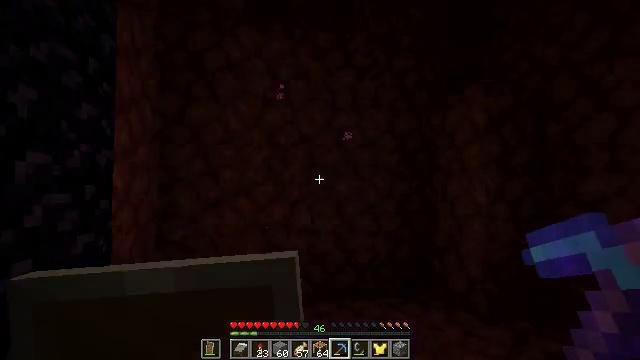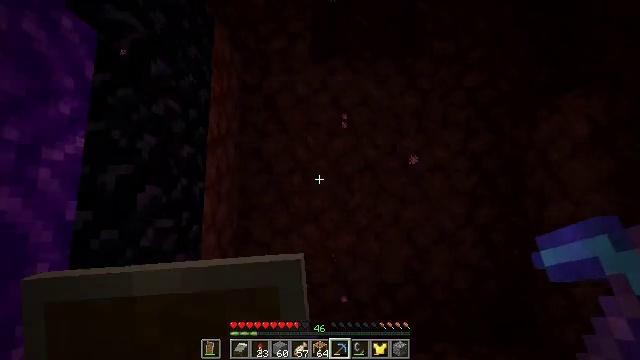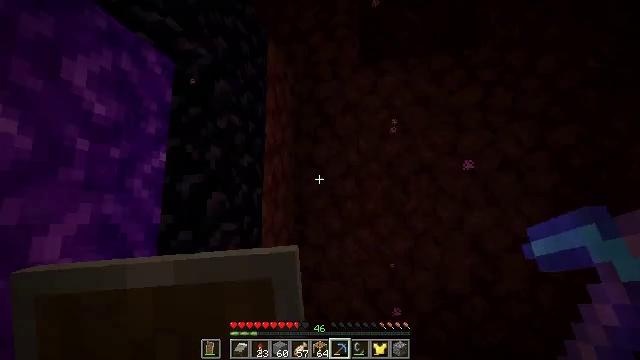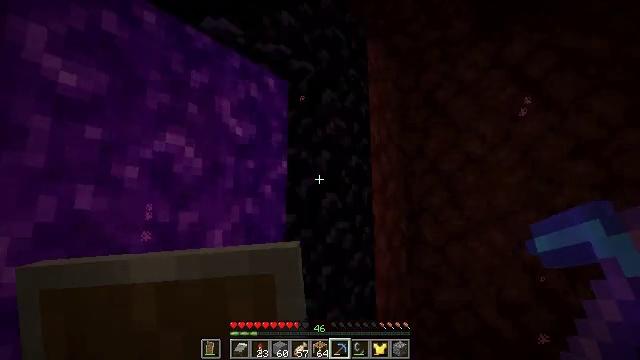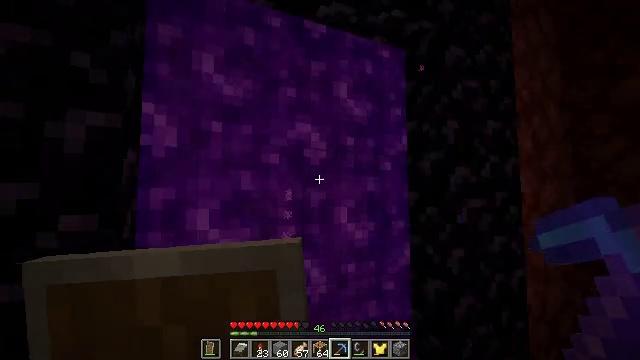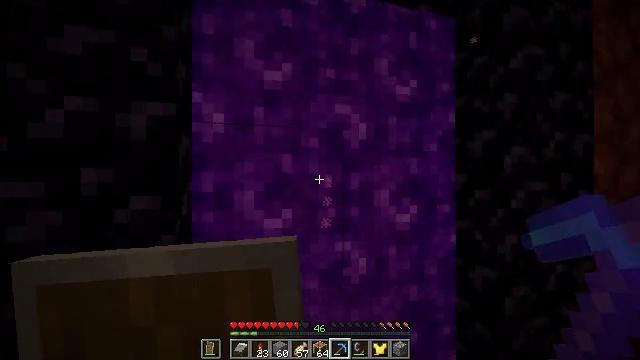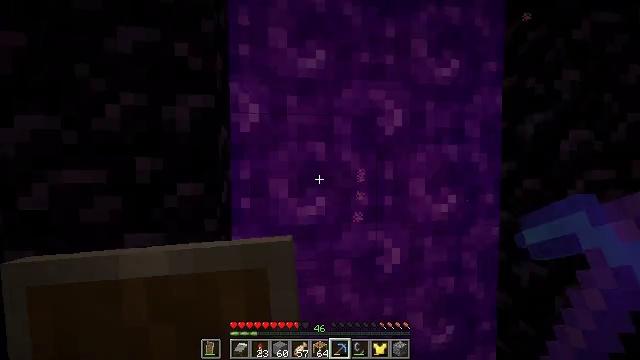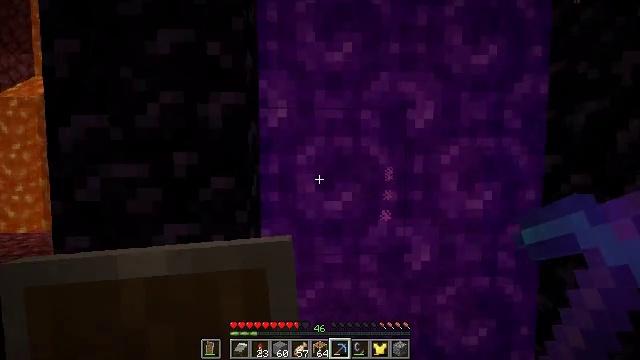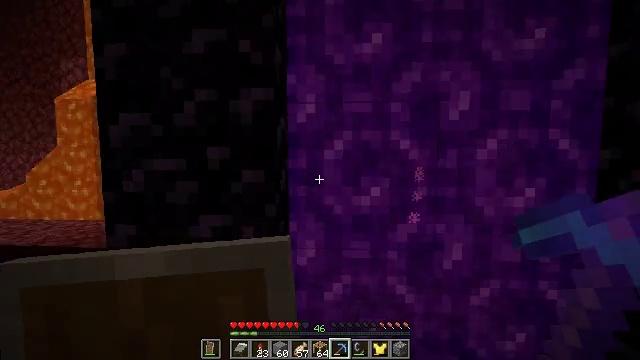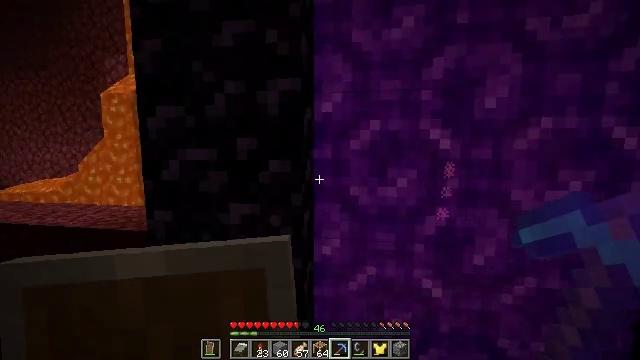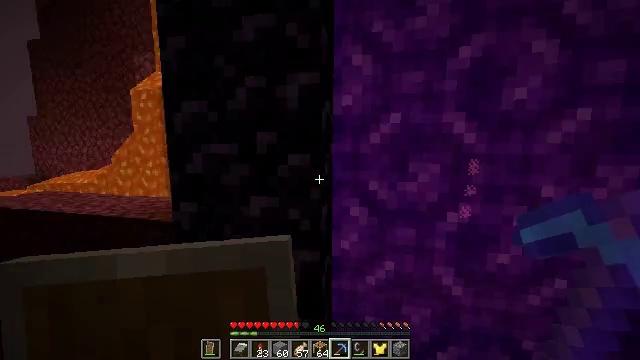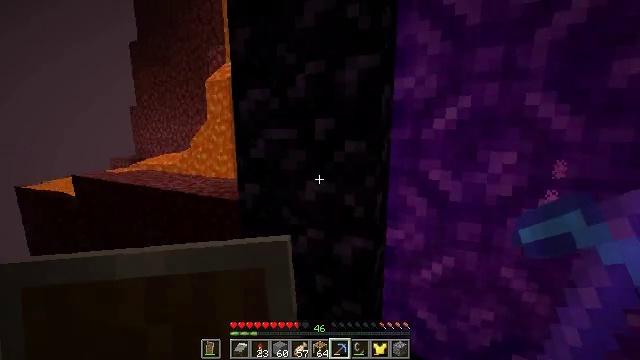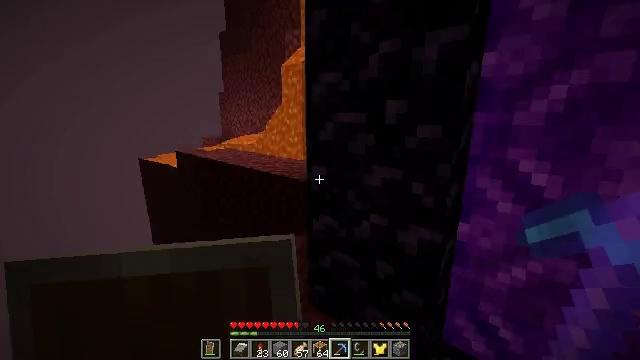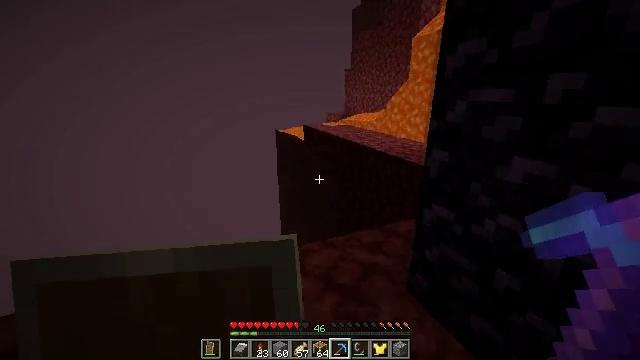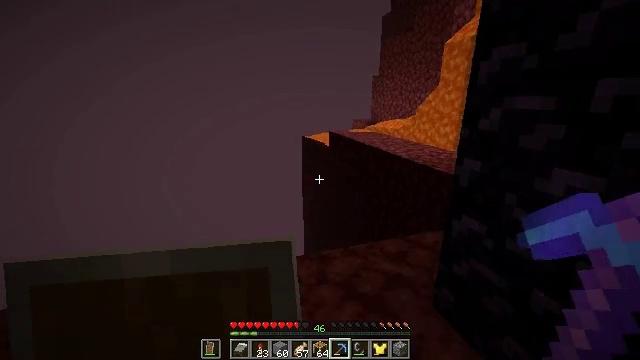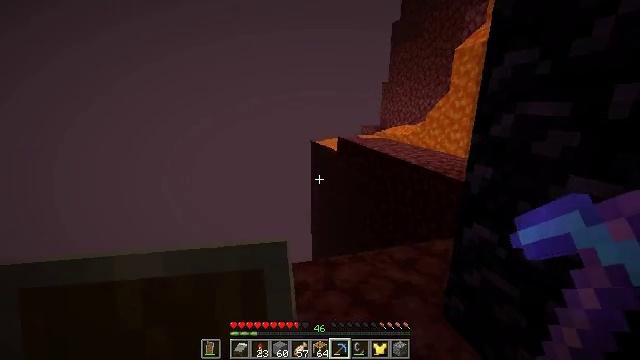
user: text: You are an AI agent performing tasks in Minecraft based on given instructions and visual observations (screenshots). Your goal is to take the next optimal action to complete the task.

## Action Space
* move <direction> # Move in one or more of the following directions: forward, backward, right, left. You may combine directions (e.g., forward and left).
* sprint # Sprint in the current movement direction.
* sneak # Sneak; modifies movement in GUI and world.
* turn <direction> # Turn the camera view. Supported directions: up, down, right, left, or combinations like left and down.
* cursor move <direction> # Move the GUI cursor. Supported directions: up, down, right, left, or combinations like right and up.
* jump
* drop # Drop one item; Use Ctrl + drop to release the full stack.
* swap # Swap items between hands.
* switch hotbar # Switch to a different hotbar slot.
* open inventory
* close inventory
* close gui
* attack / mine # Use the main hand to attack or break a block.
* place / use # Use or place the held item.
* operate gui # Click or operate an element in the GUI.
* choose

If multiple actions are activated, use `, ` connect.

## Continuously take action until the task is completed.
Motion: motion action
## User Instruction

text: Extinguish the fire.
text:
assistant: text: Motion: turn left and up
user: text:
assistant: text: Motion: turn left and up
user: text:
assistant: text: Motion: turn left
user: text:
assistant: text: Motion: turn left and down
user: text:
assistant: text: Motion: turn left and down
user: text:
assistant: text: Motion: turn left and down
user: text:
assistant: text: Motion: turn left and down
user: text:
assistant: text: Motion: turn left and down
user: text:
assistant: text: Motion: turn left and down
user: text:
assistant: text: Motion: turn left and down
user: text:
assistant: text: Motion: turn left and down
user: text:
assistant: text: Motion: turn left and down
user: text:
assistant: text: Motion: turn left and down
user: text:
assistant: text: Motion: turn left and up
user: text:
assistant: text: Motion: turn left and up
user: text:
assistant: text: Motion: no_op
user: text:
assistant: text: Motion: no_op
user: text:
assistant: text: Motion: turn right
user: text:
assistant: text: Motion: move back, turn right
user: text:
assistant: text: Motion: move back and move right, turn down
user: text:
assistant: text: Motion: move back and move right
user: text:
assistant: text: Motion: move back and move right, turn down
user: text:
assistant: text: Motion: move back and move right
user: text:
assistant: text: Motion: move right, turn left and down
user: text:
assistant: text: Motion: turn left
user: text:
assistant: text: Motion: no_op
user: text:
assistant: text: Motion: open inventory
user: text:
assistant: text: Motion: open inventory
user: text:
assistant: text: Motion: open inventory
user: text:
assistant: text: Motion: no_op